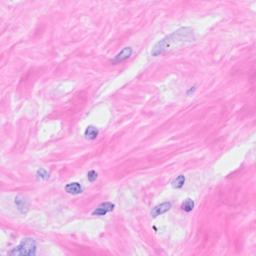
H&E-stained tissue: Breast